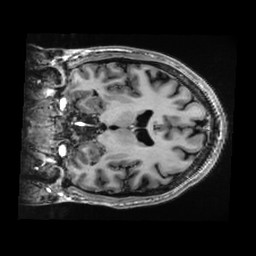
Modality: T1w
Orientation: coronal
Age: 30
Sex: male
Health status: healthy
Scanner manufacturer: ge
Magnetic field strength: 3 T
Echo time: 0.0052 s